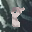
Label: 8